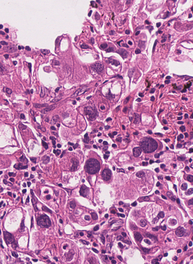
Tumor epithelial tissue: yes
Tumor-associated stroma tissue: yes
Normal tissue: no